Field crop: tomato
Growth stage: 1
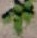
Species: solanum